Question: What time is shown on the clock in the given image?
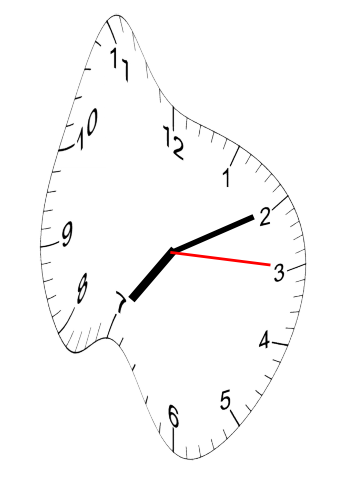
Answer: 07:10:15